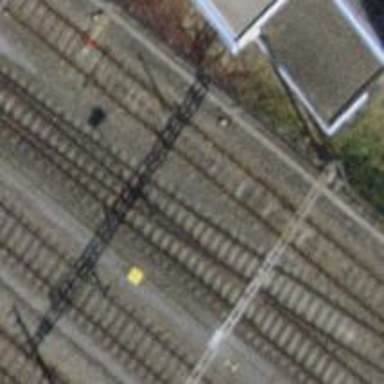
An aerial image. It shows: Single-track railway siding with electrified contact lines.